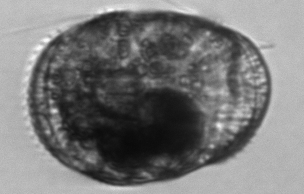
Label: Polykrikos